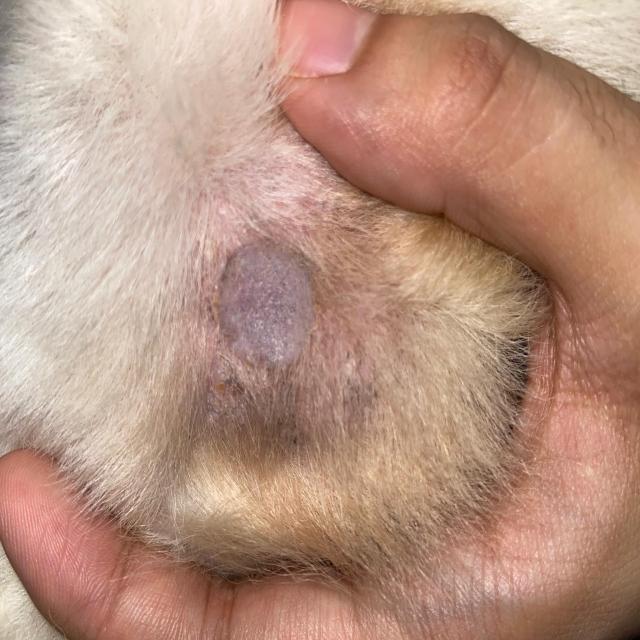
Canine ringworm (Dermatophytosis) — fungal infection caused by Microsporum or Trichophyton. Presents with circular alopecia, scaling, crusting, and broken hairs.